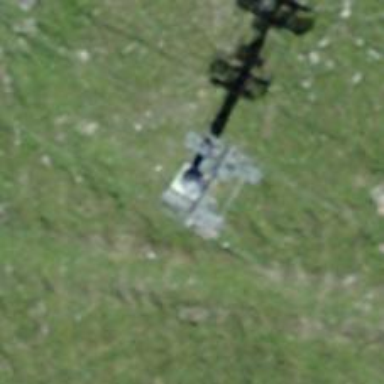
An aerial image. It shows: Pylon used for aerialway.